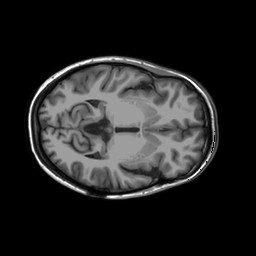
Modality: T1w
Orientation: coronal